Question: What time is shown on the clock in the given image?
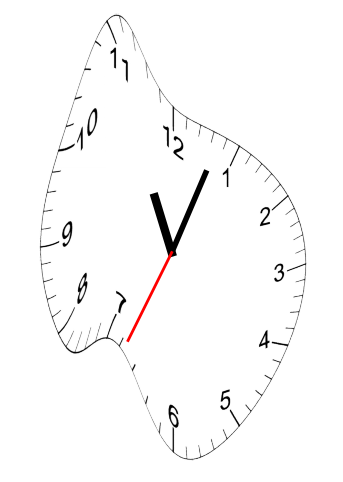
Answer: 11:03:34